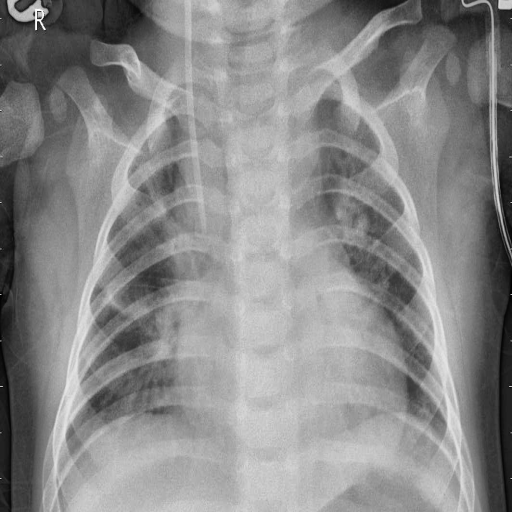
Finding: PNEUMONIA